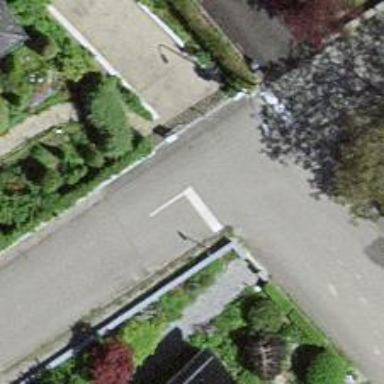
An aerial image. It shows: Road with stop sign.